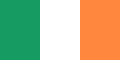
Flag of Ireland